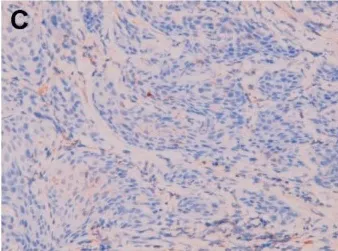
CD24 in. Primary buccal squamous cell carcinoma.
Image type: pathology (immunostaining)